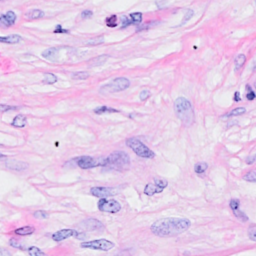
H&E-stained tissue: Breast